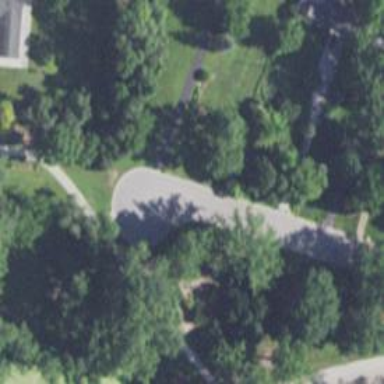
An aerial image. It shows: Turning circle on the road.